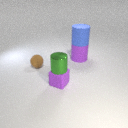
large purple rubber cylinder behind small purple rubber cube